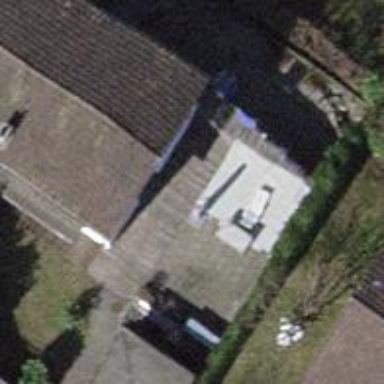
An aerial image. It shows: Terrace building.